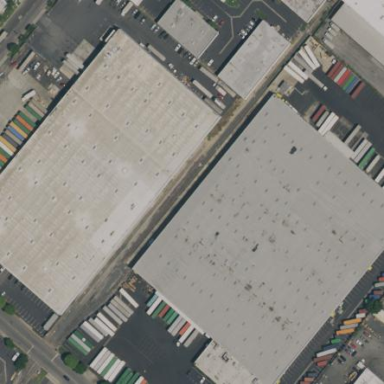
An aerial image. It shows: Industrial building.